Field crop: tomato
Growth stage: 1
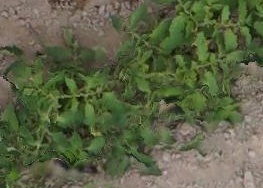
Species: tomato